Field crop: maize
Growth stage: 2
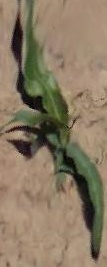
Species: maize